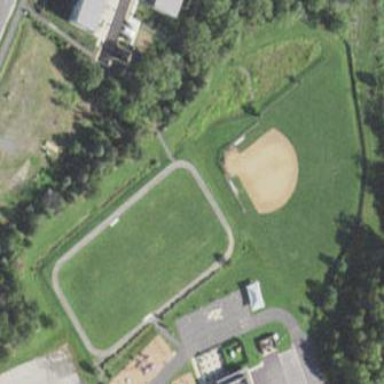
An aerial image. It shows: Asphalt track on leisure land.